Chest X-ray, PA view. Patient: 35 years old, sex M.
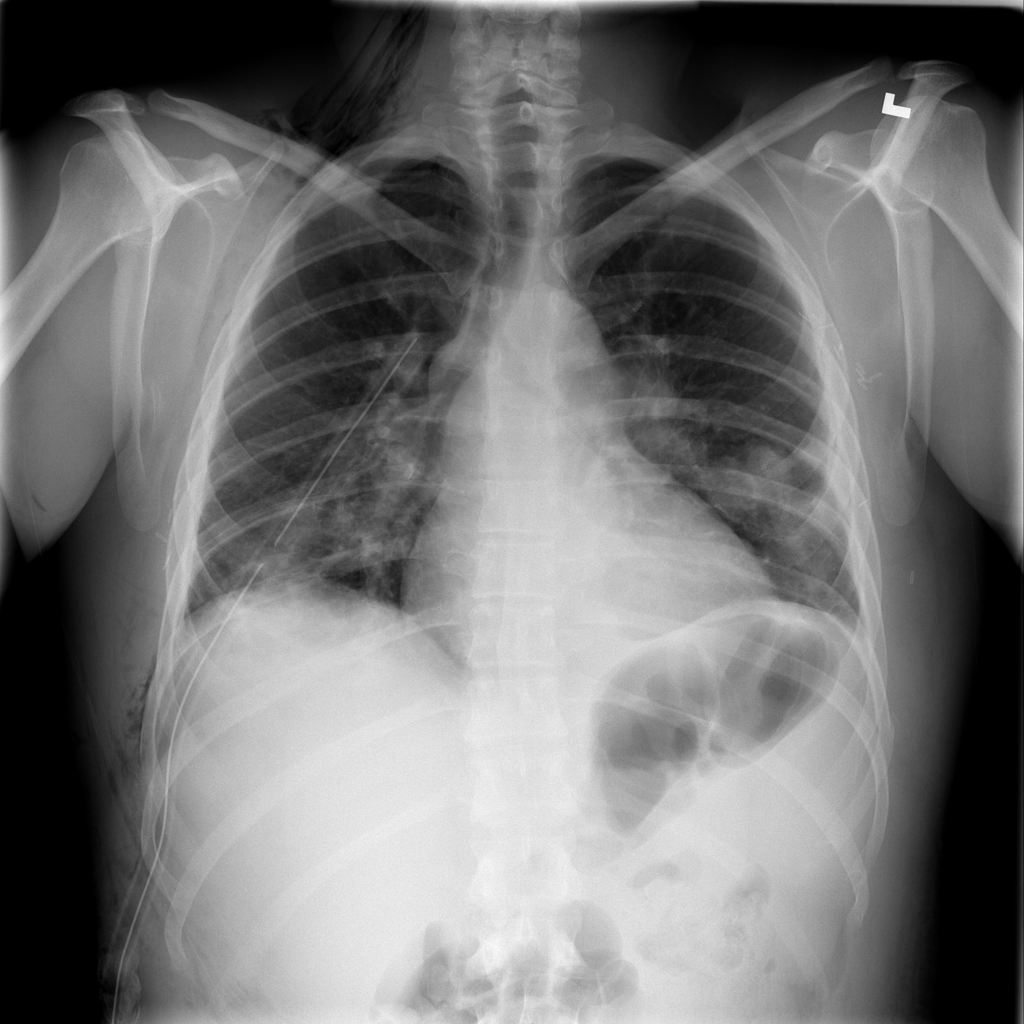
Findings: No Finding